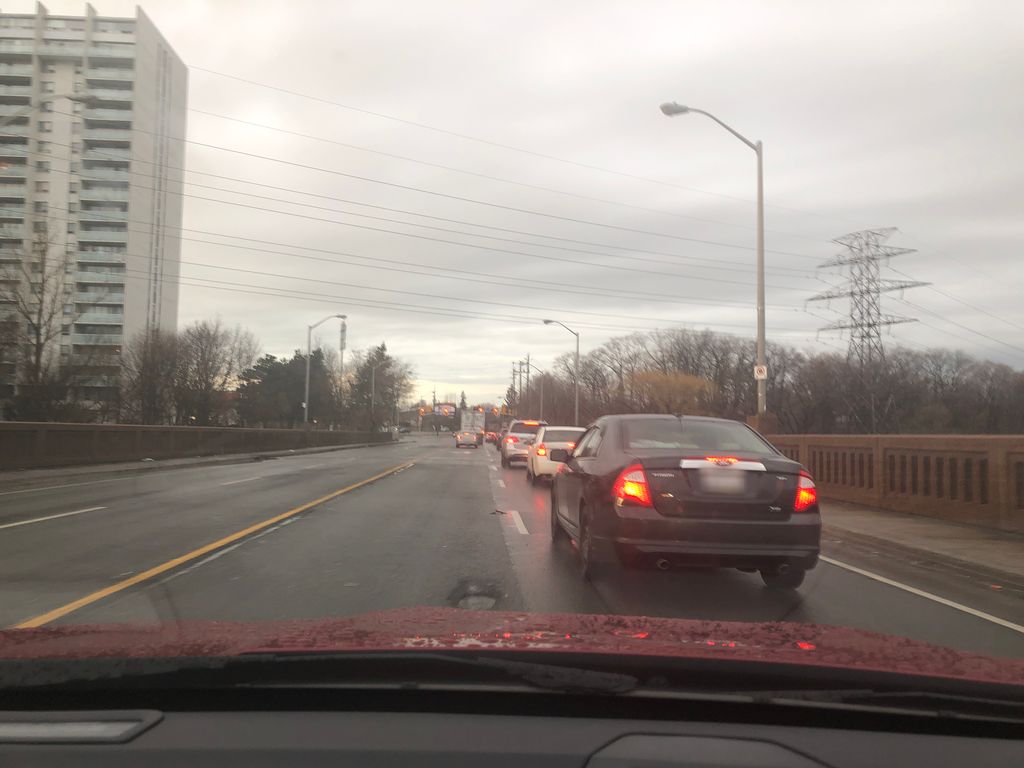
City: toronto